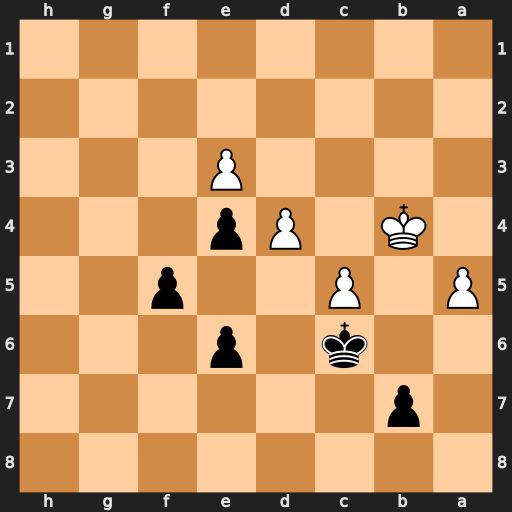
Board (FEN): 8/1p6/2k1p3/P1P2p2/1K1Pp3/4P3/8/8
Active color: b
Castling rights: -
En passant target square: -
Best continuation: Kd5 Kb3 e5 dxe5 Kxc5 Kc3 Kd5